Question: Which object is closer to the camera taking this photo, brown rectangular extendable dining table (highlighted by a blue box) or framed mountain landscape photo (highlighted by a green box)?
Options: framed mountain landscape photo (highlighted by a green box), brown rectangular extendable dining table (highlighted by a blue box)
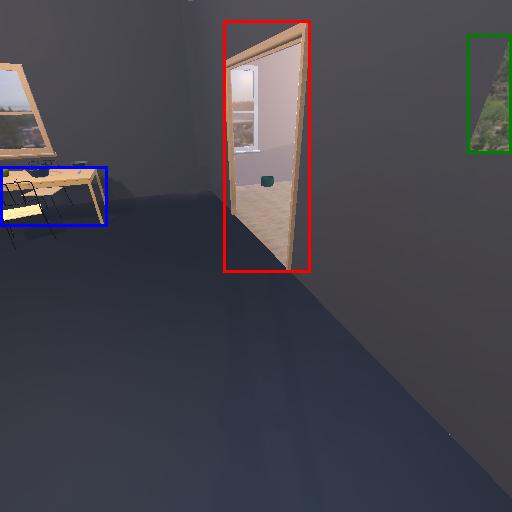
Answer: framed mountain landscape photo (highlighted by a green box)